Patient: sex F, age 57
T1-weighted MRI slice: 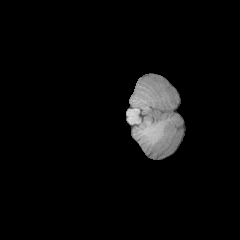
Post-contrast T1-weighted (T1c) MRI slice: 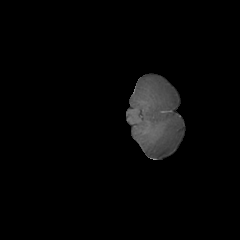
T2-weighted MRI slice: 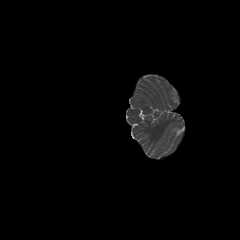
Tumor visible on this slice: no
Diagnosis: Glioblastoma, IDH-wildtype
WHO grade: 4